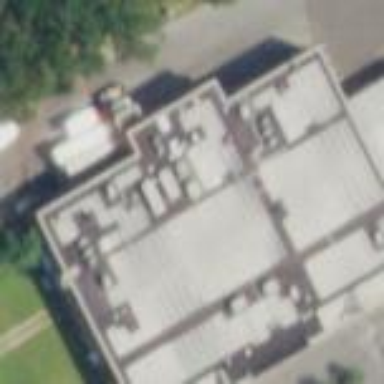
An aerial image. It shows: Supermarket located in building.